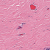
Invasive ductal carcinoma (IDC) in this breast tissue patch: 0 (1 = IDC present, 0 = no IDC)